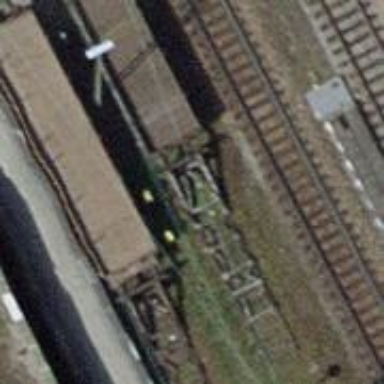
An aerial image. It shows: Railway buffer stop.